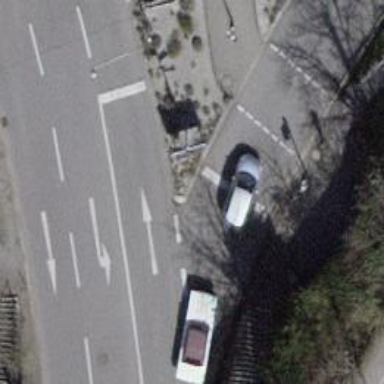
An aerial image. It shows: Road with traffic signals for signaling.